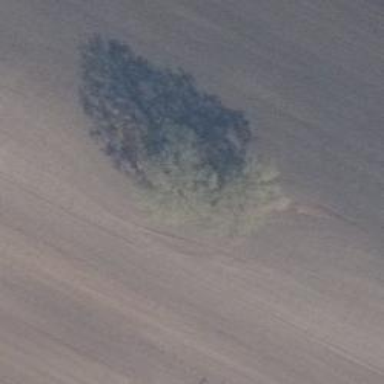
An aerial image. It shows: Single tag "natural: tree."